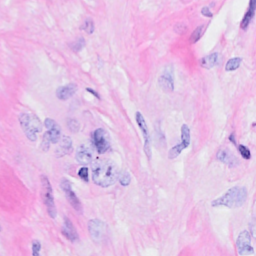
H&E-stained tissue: Breast